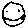
Label: smiley face